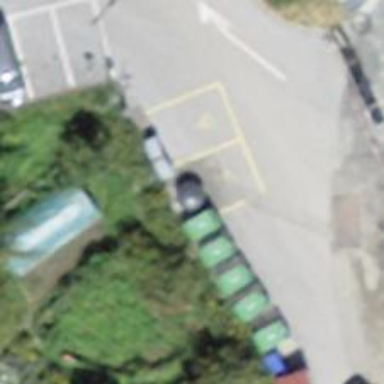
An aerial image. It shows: Waste disposal area for trash.